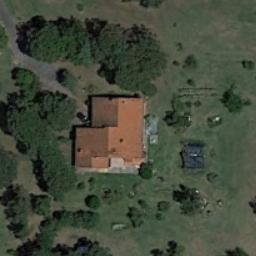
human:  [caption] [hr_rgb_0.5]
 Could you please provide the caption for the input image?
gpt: Two paths lead to a small black house .

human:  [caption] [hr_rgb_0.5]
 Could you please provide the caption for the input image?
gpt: In a sparse residential area there is an orange house and many green trees surrounded by grass .

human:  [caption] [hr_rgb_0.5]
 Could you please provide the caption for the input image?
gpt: The sparse residential is on the grass next to some trees .

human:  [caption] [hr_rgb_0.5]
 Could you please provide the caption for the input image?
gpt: Many trees are beside the sparse residential .

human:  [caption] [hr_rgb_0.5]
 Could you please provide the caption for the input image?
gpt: A sparse residential area with some green trees and an orange building .